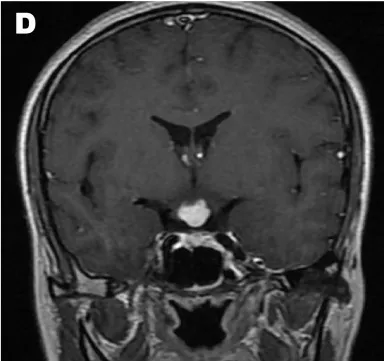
The T1-weighted postcontrast MR images of two typical cases. 10; (D) Coronal view of patient No. 10.
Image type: radiology (mri)